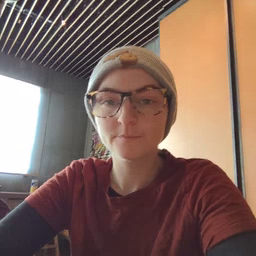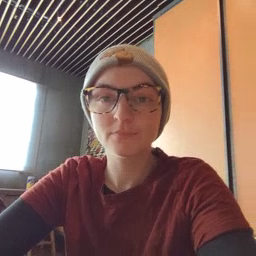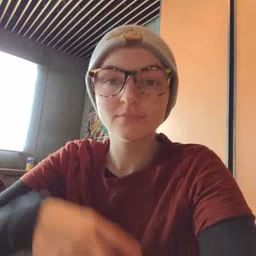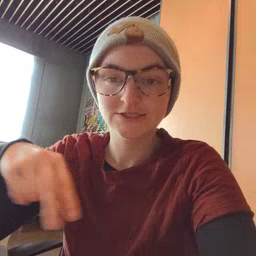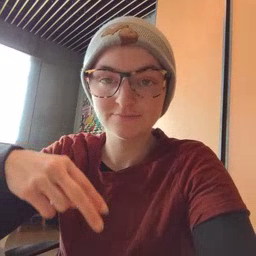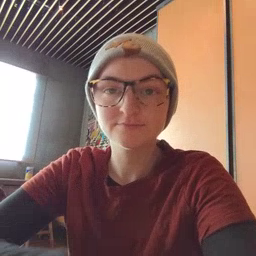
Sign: dance